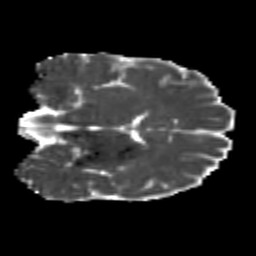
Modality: MD
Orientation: coronal
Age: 22
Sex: male
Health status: healthy
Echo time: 0.074 s